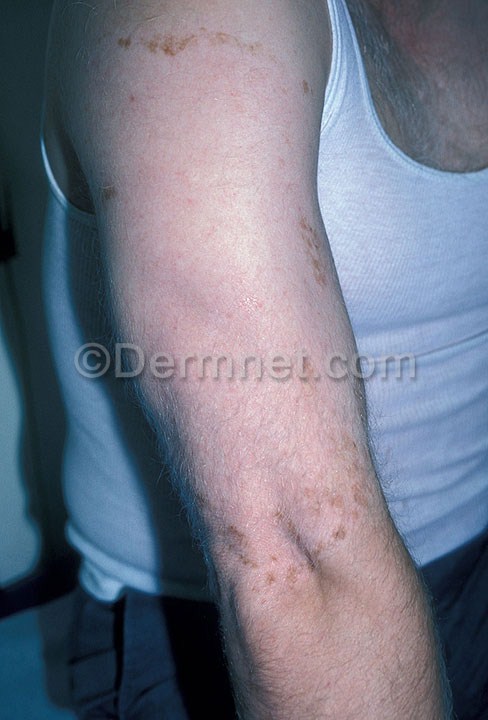
Disease: Light Diseases and Disorders of Pigmentation